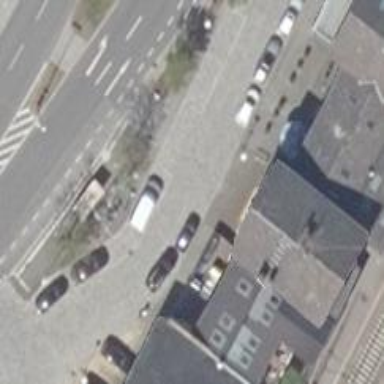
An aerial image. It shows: Taxi stand.